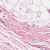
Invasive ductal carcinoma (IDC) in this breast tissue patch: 0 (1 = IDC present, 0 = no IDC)